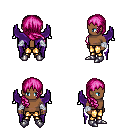
a pixel art fantasy rpg character, male body template, human, dark skin, purple wings, gold greaves, pink right-swept hairstyle, white cloth bandages, metal boots, four views (front, back, left, right), 2x2 character sprite sheet, small pixel art, hard edges, no anti-aliasing